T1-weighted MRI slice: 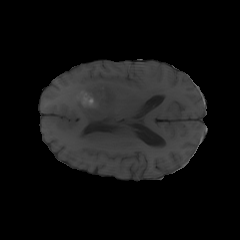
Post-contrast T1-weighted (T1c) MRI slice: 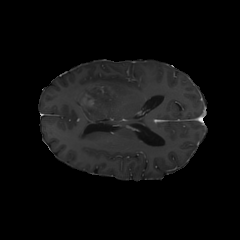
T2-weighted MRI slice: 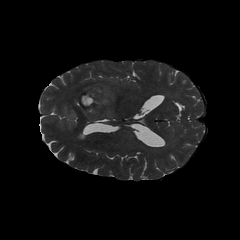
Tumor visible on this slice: yes